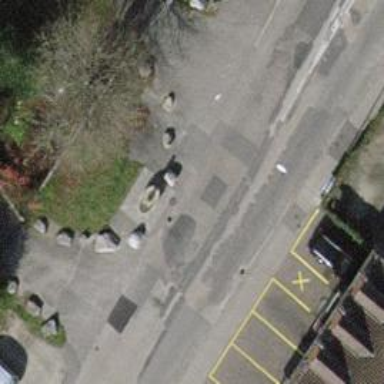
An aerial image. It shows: Block barrier.